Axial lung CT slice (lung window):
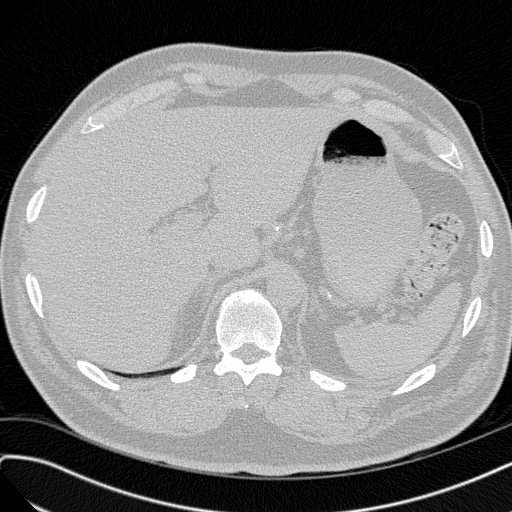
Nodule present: no